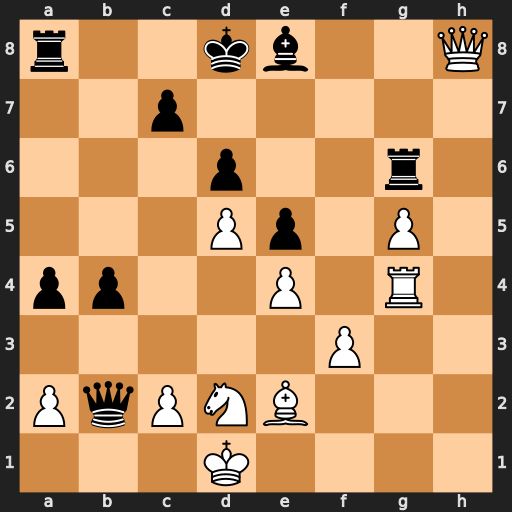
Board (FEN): r2kb2Q/2p5/3p2r1/3Pp1P1/pp2P1R1/5P2/PqPNB3/3K4
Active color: w
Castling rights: -
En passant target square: -
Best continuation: Bb5 Ke7 Bxe8 Rxe8 Qh7+ Kd8 Qxg6